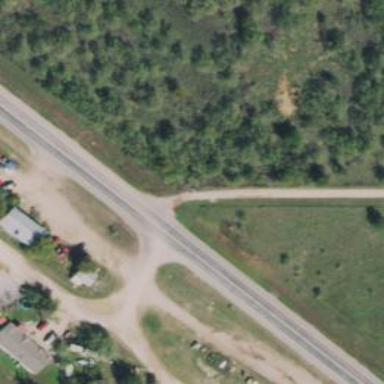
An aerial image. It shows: Stop road.